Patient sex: M
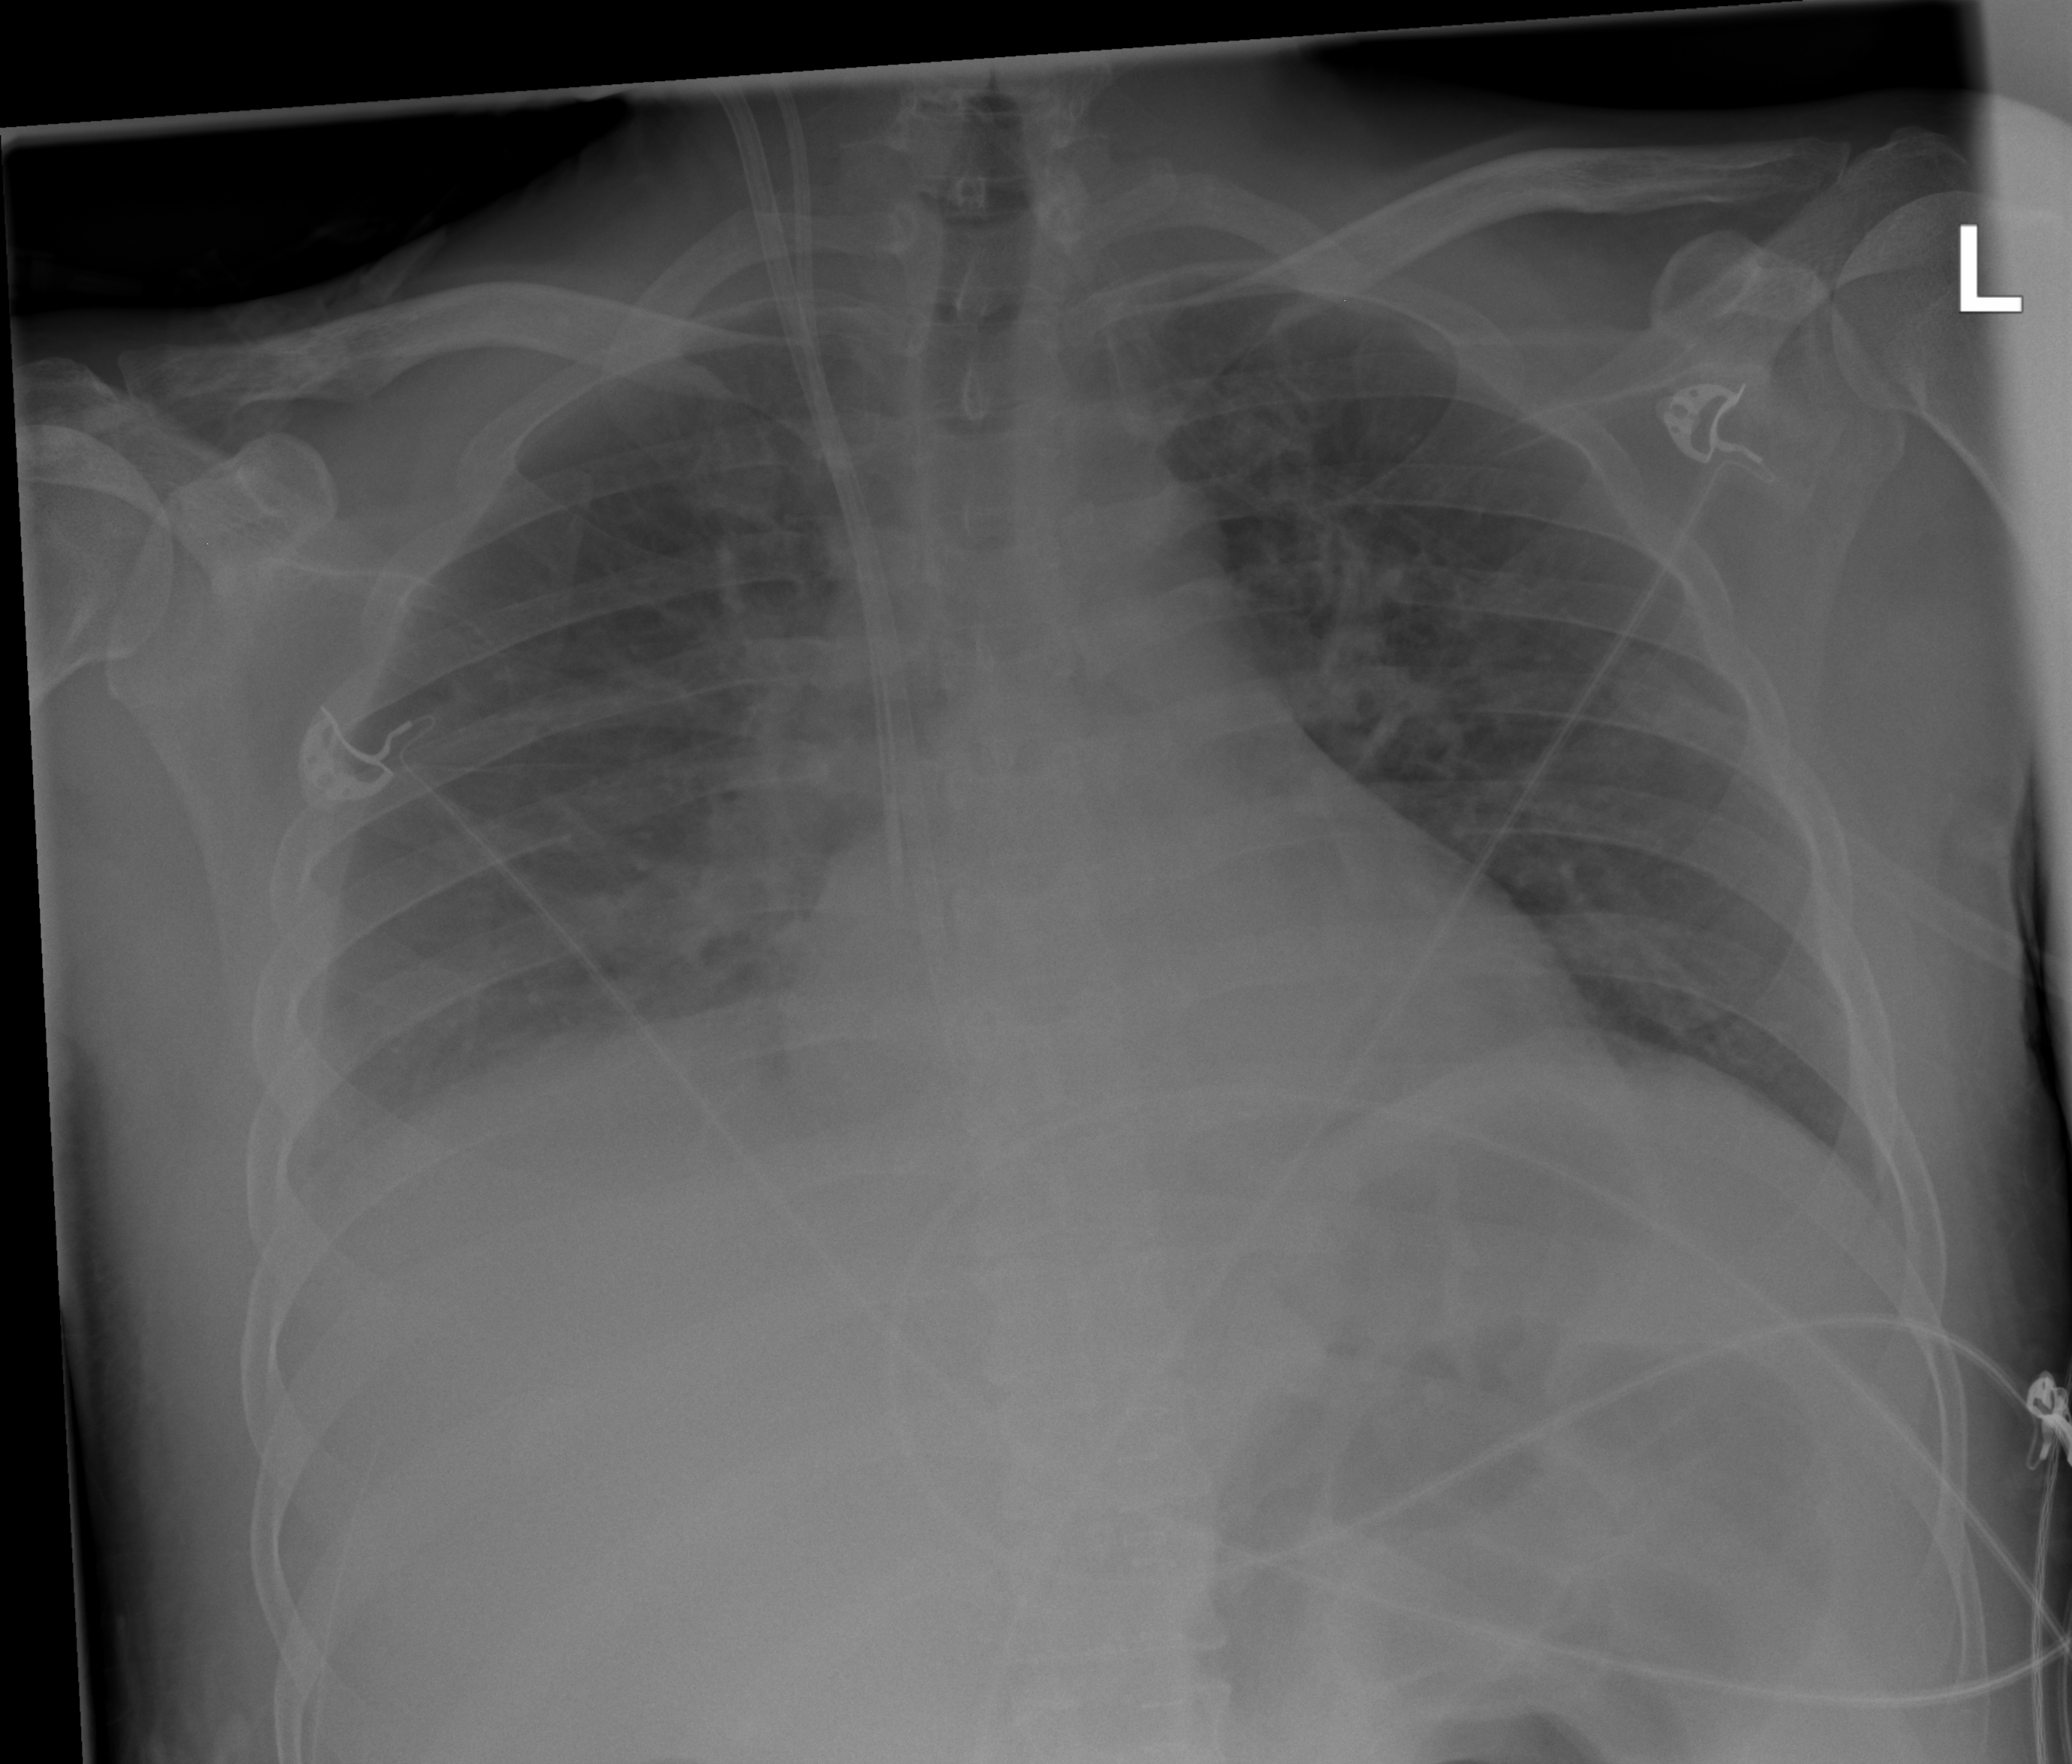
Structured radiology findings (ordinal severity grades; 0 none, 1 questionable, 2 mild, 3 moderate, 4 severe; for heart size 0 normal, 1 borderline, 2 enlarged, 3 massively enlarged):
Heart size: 0
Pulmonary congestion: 0
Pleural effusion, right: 2
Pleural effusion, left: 0
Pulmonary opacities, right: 0
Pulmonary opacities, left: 0
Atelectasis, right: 0
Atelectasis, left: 0